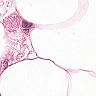
Metastatic tissue present: yes